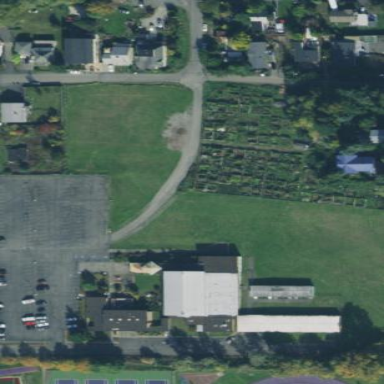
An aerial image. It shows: Allotments area.